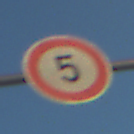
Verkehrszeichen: Geschwindigkeit5
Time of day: SunriseSunset
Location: Outdoor (RoadRail)
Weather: Clear
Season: NotSpecified
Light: Natural